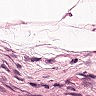
Metastatic tissue present: no